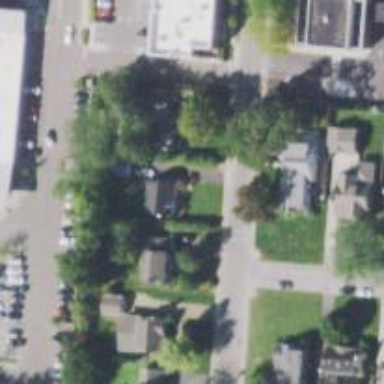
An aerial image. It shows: Residential driveway used as service road.